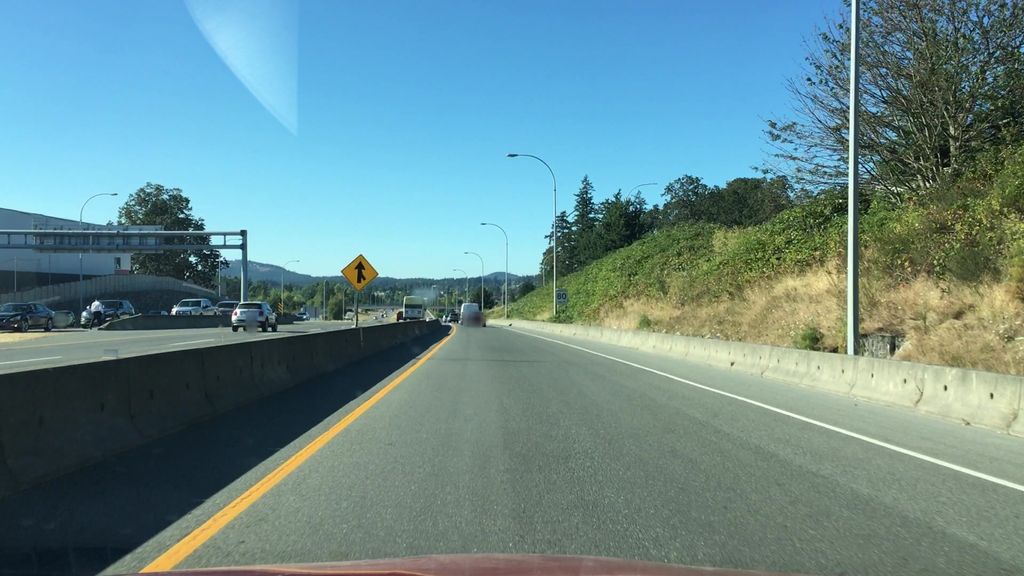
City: victoria